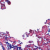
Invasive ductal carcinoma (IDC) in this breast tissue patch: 0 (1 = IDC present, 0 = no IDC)